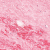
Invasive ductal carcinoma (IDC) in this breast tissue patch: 0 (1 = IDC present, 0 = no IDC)